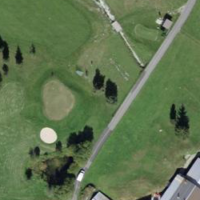
EUNIS habitat code: 53
Species observed at this site:
Trifolium pratense